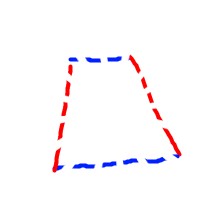
Shape: trapezoid